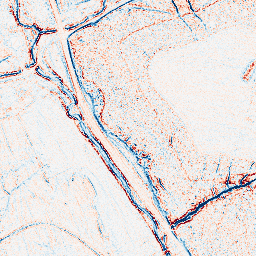
Category: edge_preserving
Decomposition family: bilateral
Decomposition parameters: d: 5
sigma_color: 50
sigma_space: 25
Upsampling method: cubic_catmull_rom
Upsampling parameters: scale: 2
Upsampling scale: 2